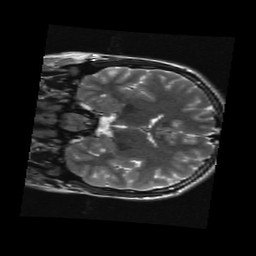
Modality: T2w
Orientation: coronal
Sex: male
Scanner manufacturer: ge
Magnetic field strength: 3 T
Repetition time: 5 s
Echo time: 0.1007 s